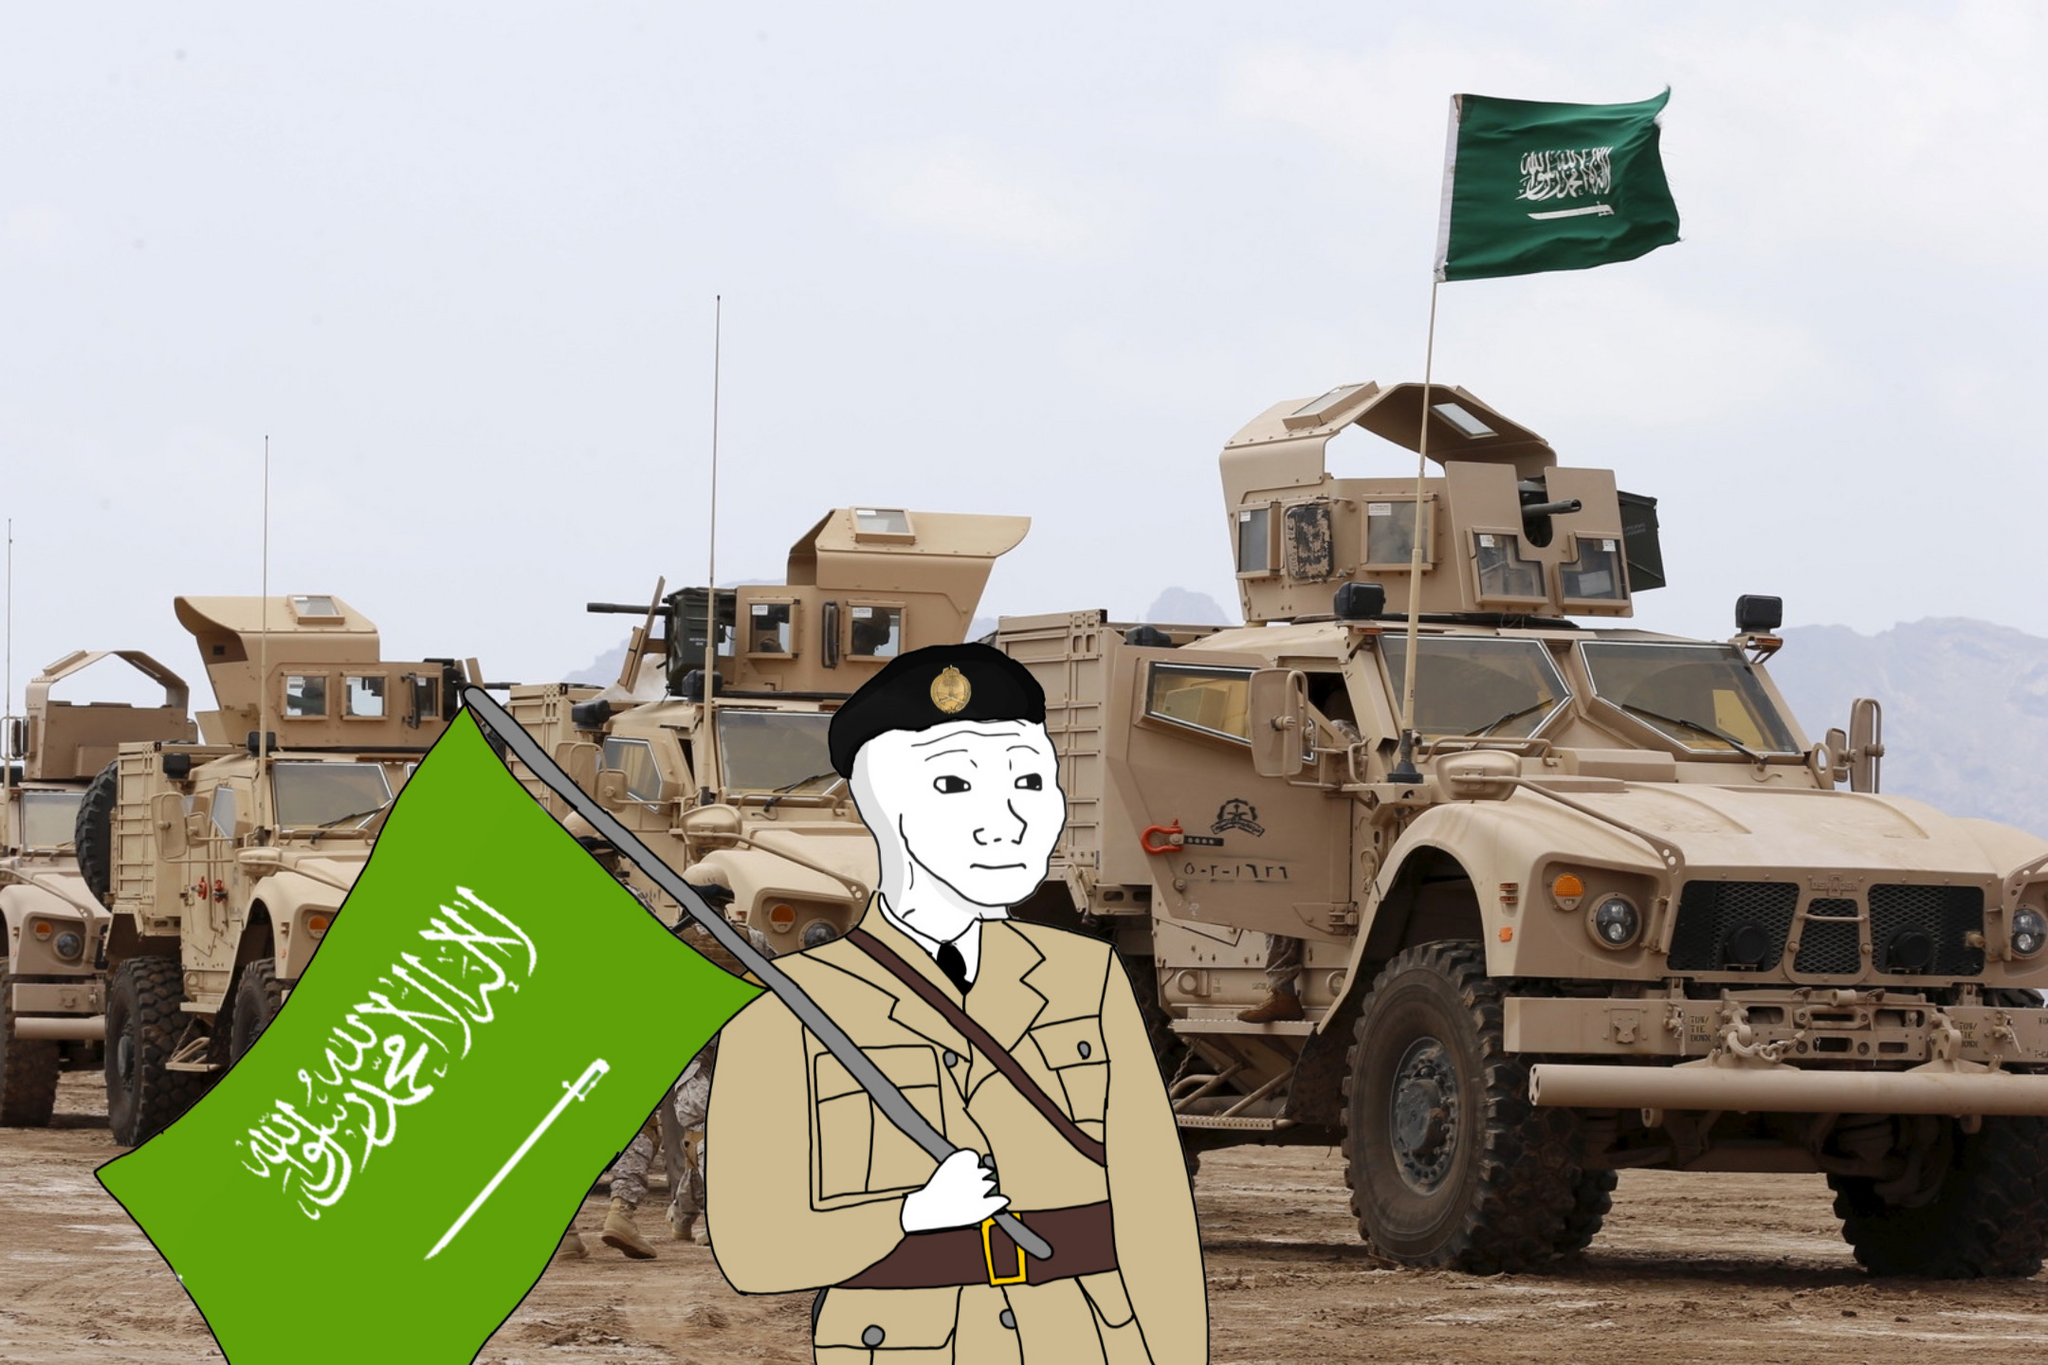
Label: 5_Wojak_with_Background